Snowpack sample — Snodgrass Mountain, Crested Butte, Colorado (2/4/25, 12:06 PM MST)
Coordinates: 38.923, -106.968
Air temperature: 35 °F
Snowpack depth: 80 cm
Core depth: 30 cm
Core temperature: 35.6 °F
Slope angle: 14°, slope face: 78°
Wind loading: low
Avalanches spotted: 0
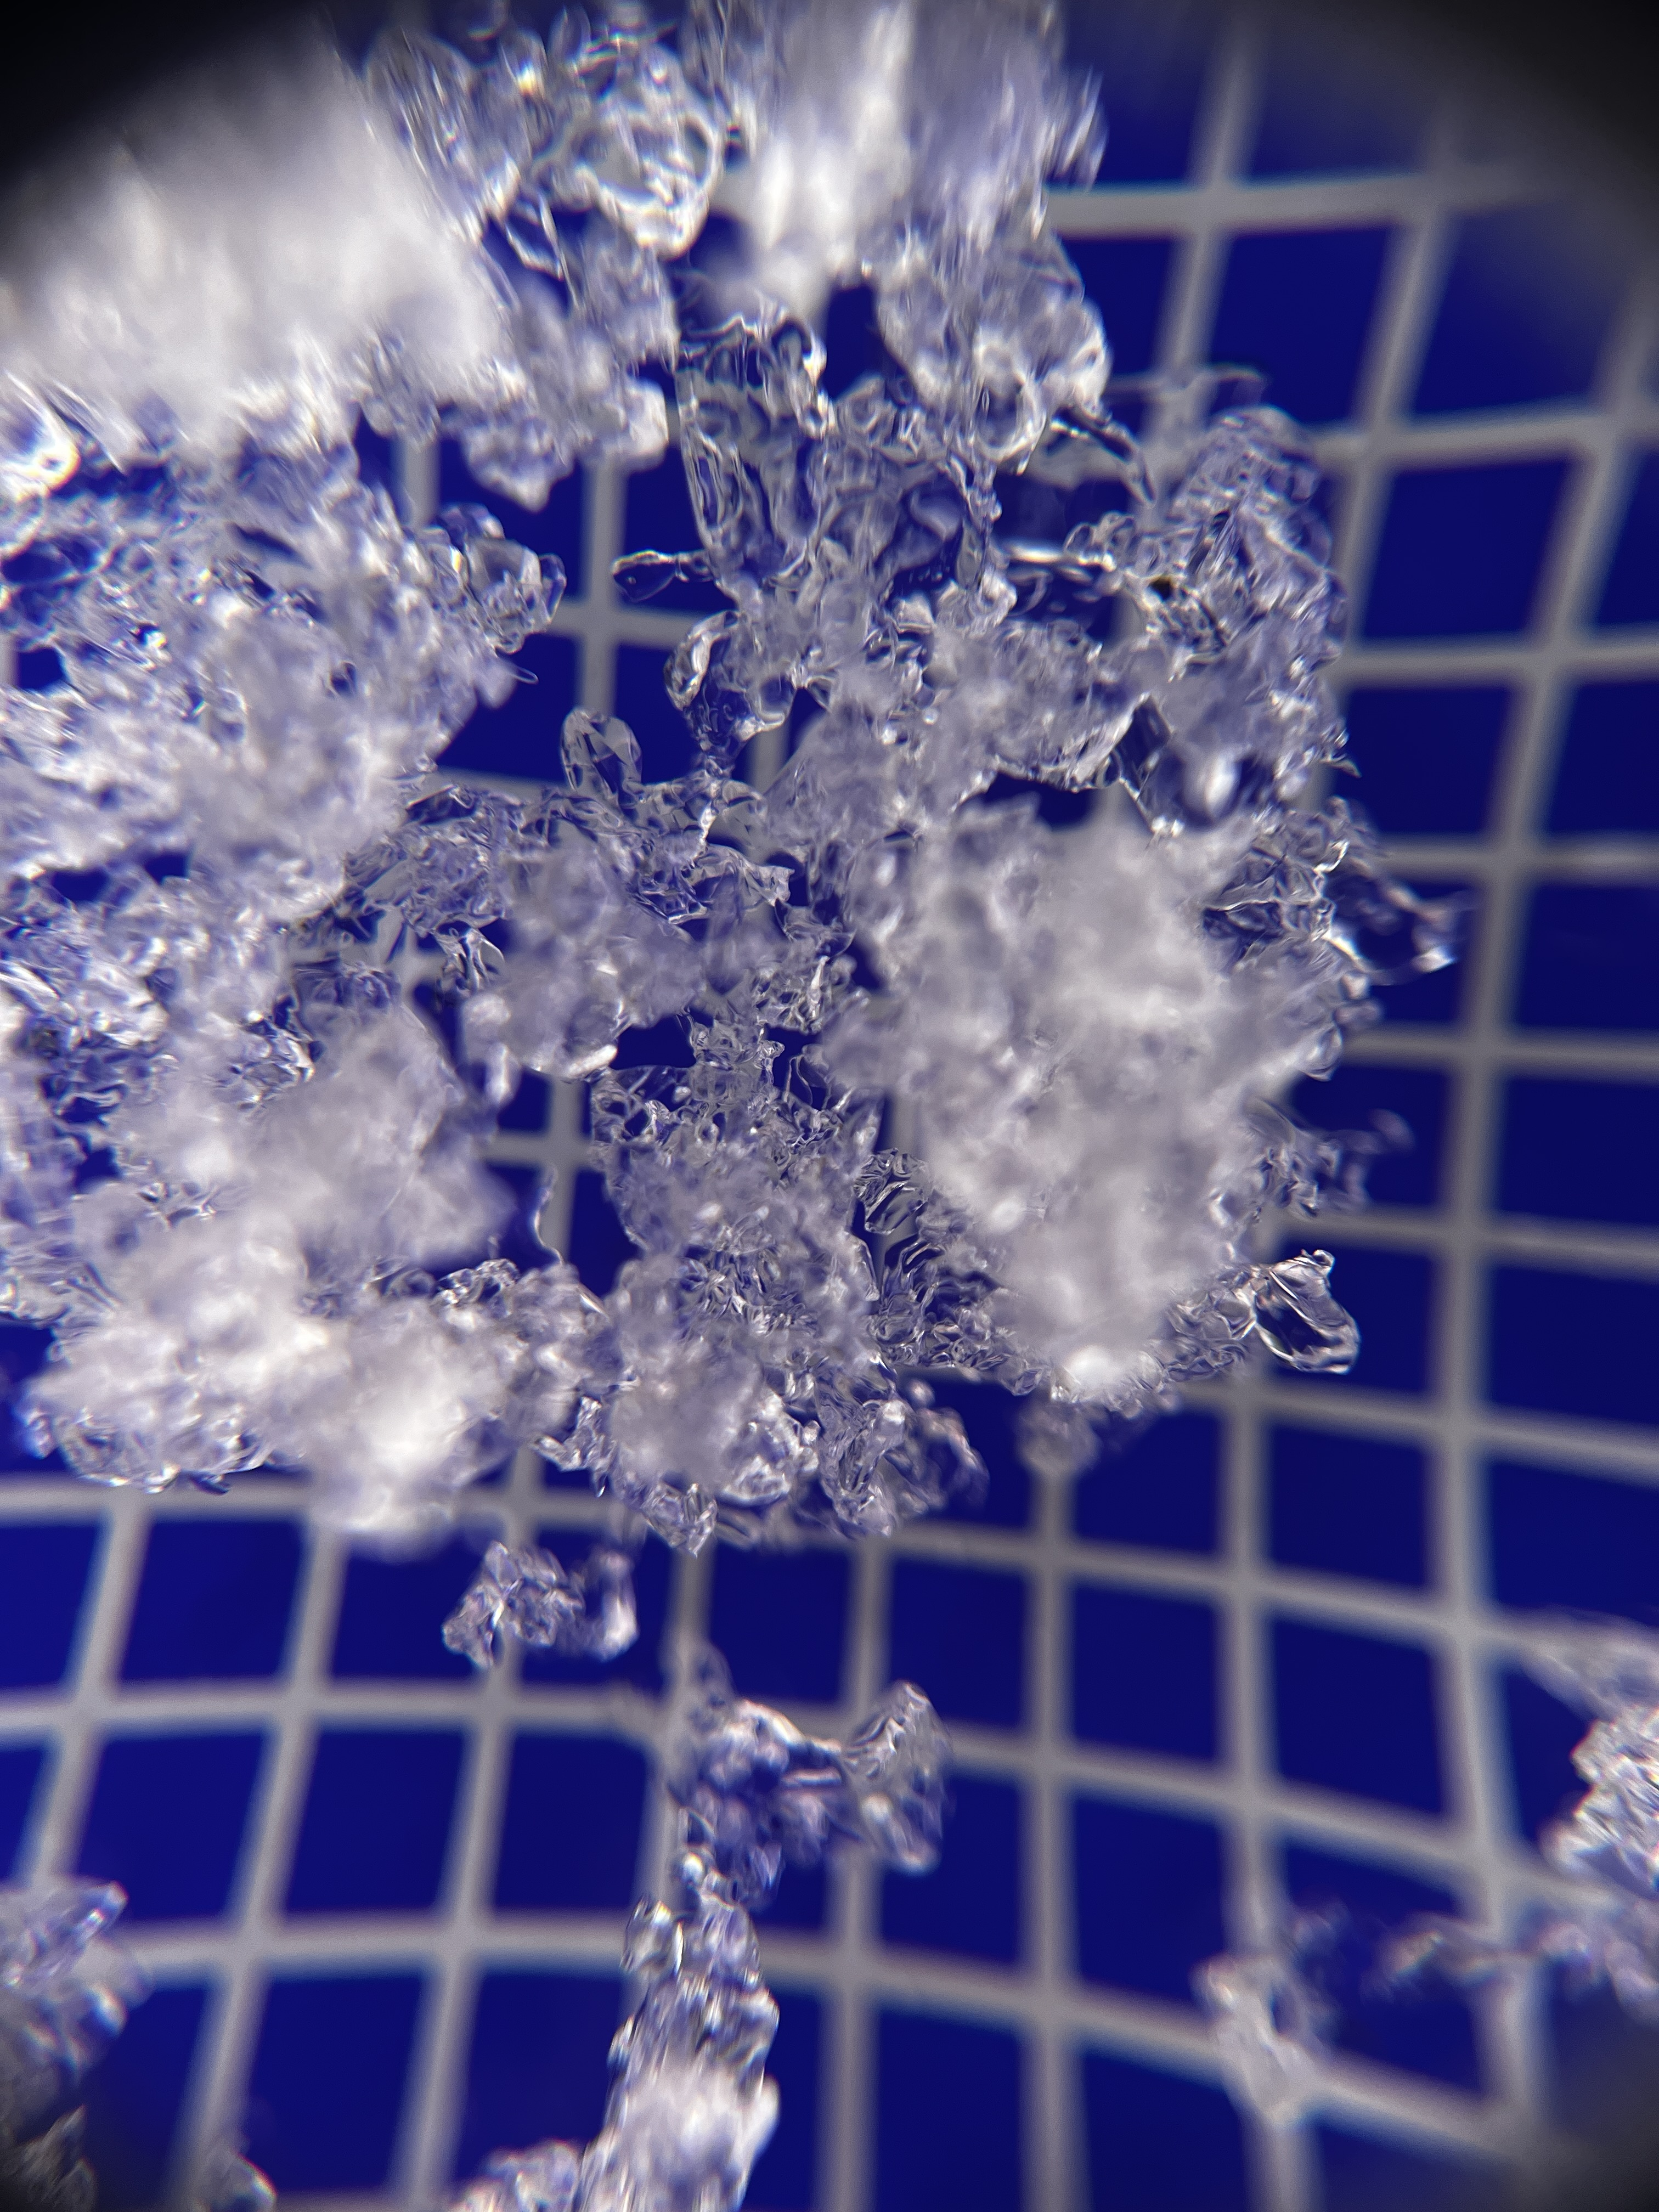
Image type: magnified_profile
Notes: No avalanches nearby, unusually warm weather for the last month reported by residents, Collected 25 yards from treeline